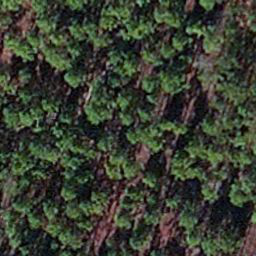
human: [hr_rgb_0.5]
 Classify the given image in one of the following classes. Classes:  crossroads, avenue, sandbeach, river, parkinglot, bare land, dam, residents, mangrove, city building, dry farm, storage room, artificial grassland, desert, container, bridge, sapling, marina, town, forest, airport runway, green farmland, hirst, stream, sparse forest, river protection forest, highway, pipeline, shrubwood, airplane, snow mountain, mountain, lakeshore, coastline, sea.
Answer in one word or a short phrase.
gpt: sapling